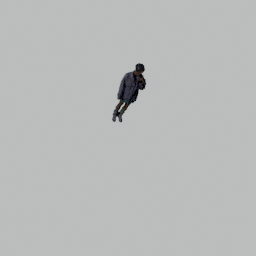
Label: people